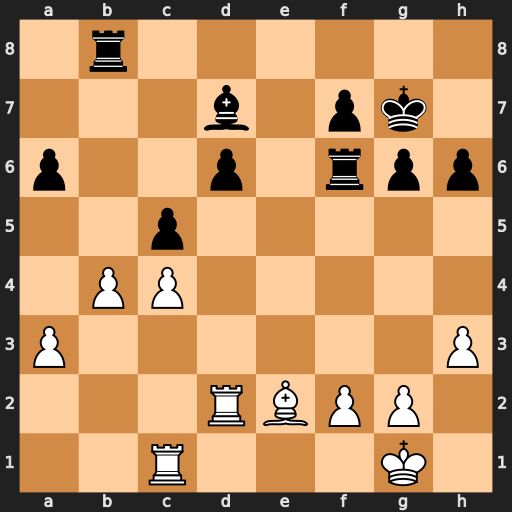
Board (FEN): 1r6/3b1pk1/p2p1rpp/2p5/1PP5/P6P/3RBPP1/2R3K1
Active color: w
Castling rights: -
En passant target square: -
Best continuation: bxc5 dxc5 Rxd7